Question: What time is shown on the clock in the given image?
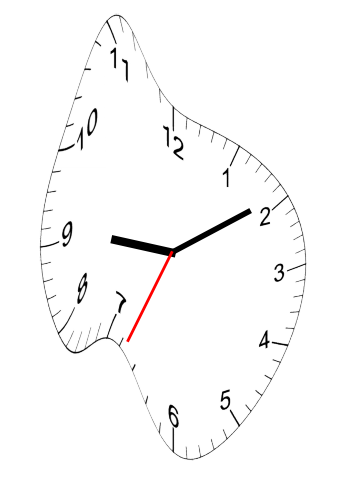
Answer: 09:09:34